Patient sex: F
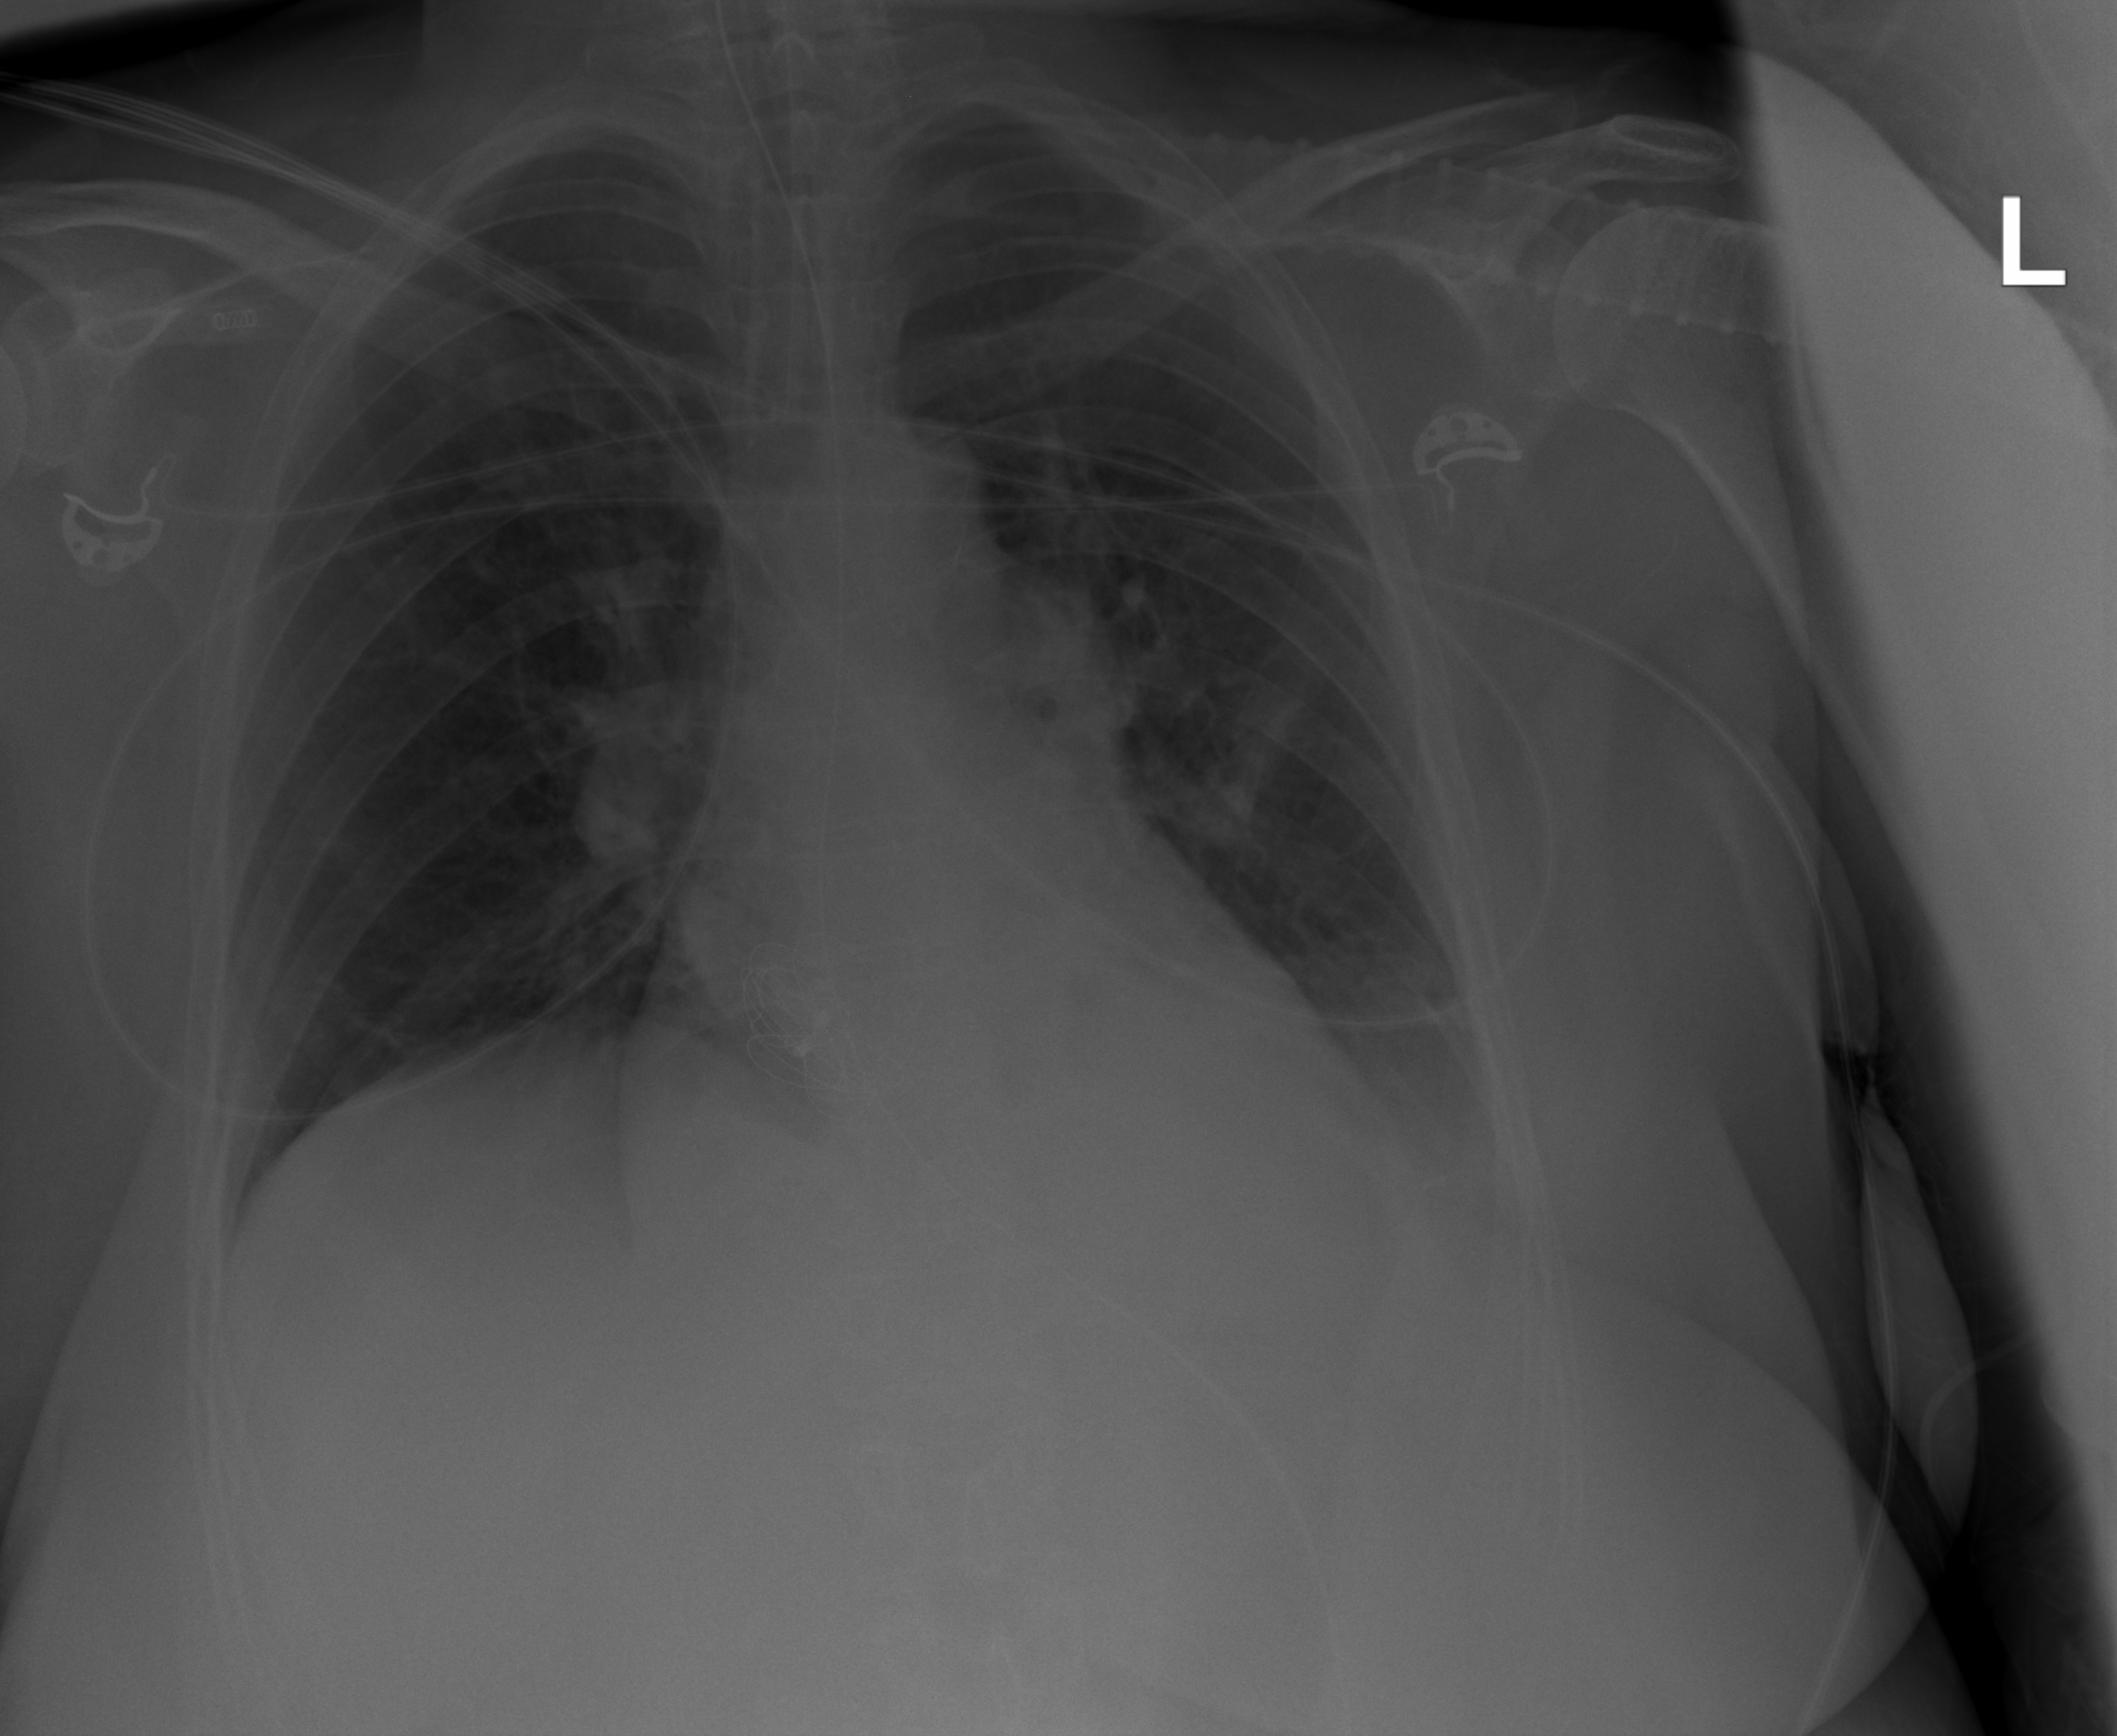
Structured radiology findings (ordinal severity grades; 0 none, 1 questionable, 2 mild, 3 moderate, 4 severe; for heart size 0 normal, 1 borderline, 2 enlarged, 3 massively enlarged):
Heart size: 0
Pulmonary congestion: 0
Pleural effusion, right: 0
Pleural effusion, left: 2
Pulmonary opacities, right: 0
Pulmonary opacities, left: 0
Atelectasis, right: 0
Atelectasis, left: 2